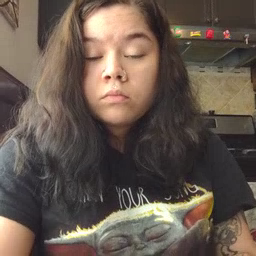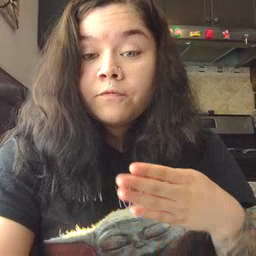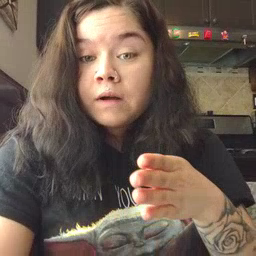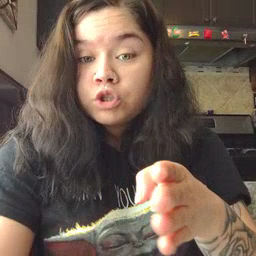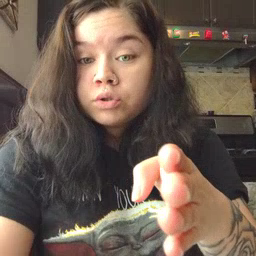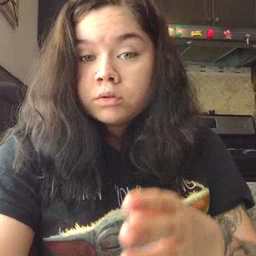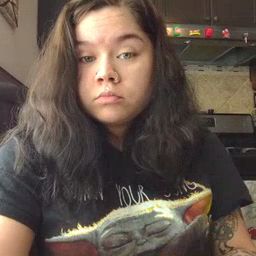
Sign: fish